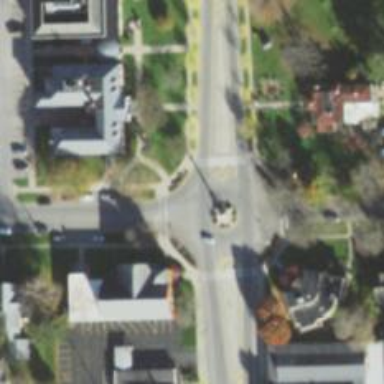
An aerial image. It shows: Primary highway intersecting roundabout.